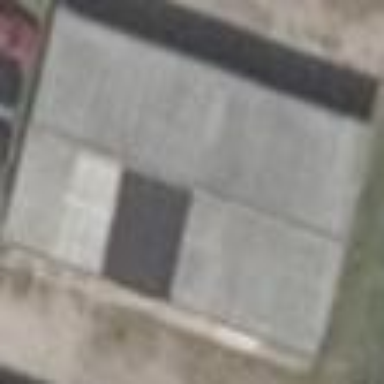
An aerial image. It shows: Group of garages.